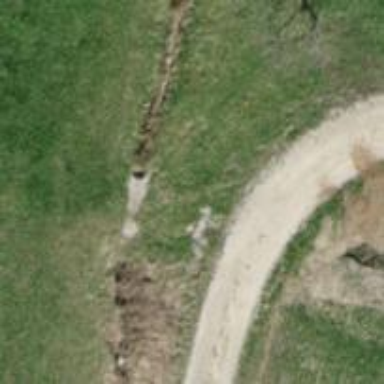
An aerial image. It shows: Culvert tunnel underneath ditch.